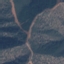
Land use / land cover class: HerbaceousVegetation